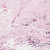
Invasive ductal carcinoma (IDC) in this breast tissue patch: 0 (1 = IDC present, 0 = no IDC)